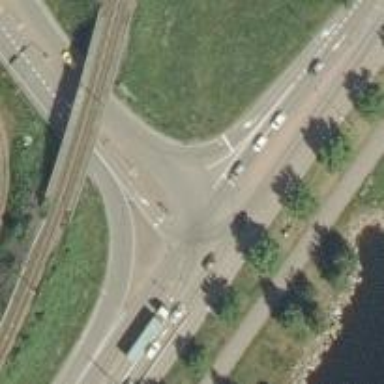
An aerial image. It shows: Primary highway.